Question: Given the supply, demand, and route table for this logistics problem, what is the minimum total cost? Please provide the answer as an integer.
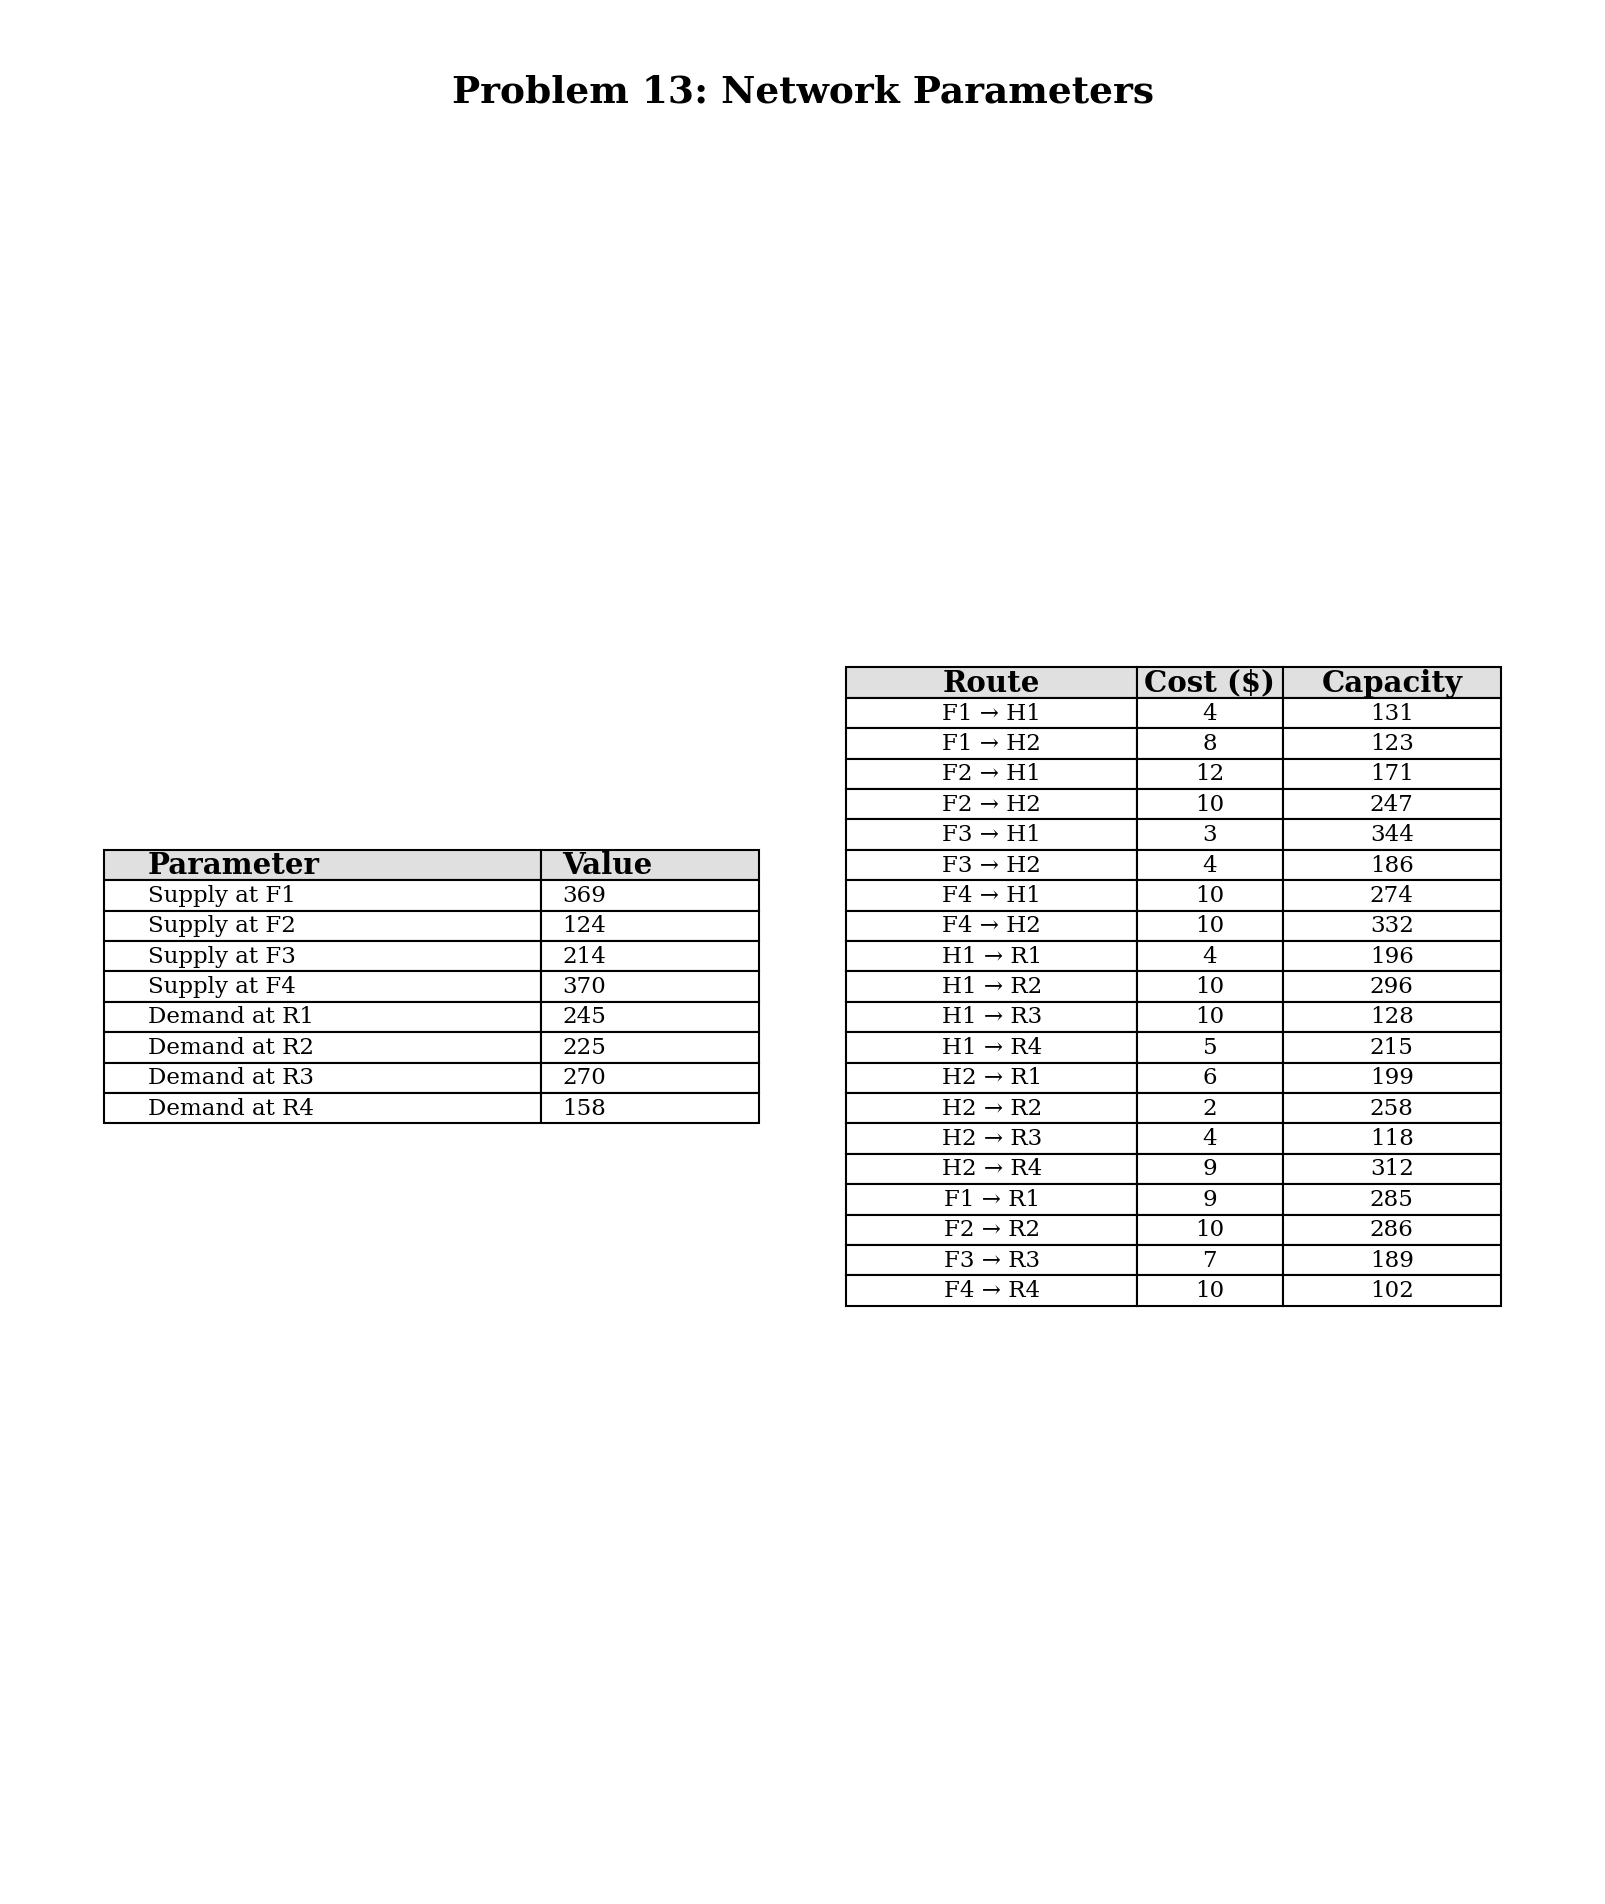
Answer: 8277